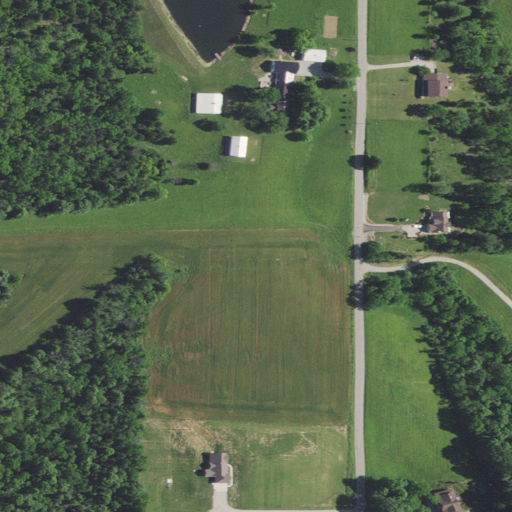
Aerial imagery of ridge(s) in Indiana named Ennis Ridge containing cultivated crops, deciduous forest, pasture, mixed forest, open development, low intensity development, medium intensity development, and open water